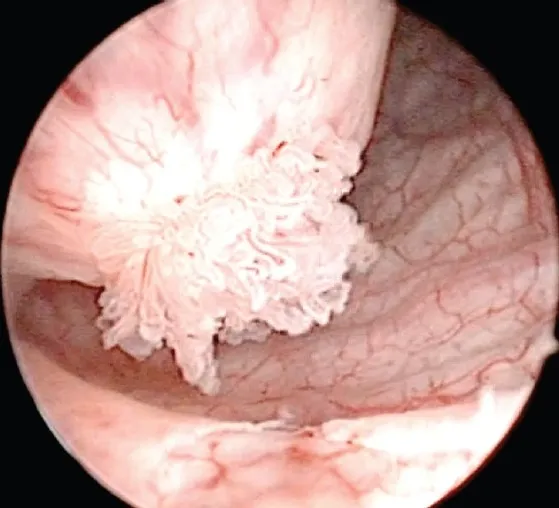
Urethrocystoscopy: note the multiple papillary lesions on the medial face visible through the hole leading to the right ureteral meatus.
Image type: endoscopy (other_endoscopy)